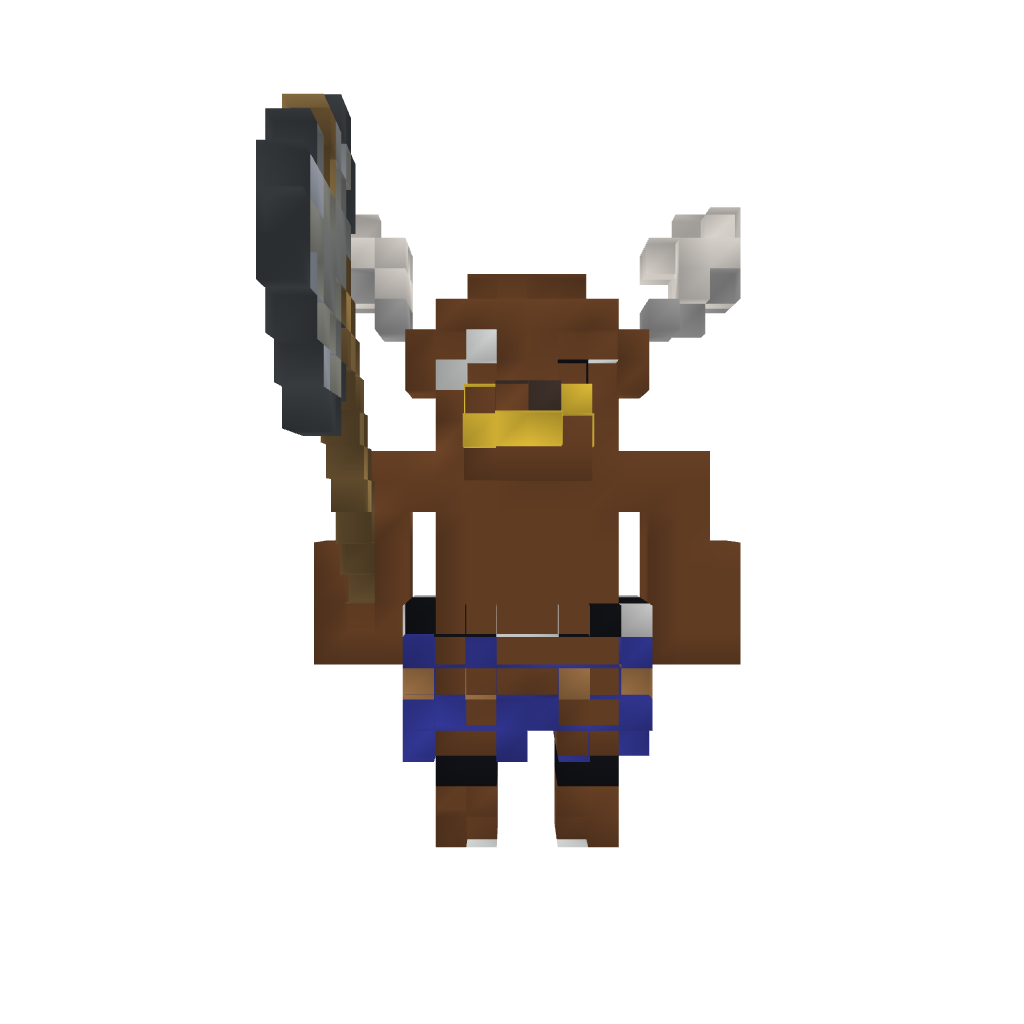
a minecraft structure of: Minotaurus